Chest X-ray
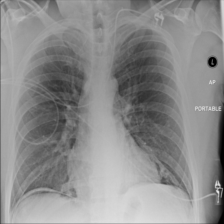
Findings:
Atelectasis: negative
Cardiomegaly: negative
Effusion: negative
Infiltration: negative
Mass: negative
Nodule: negative
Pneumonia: negative
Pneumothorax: negative
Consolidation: negative
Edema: negative
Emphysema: negative
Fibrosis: negative
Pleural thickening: negative
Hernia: negative